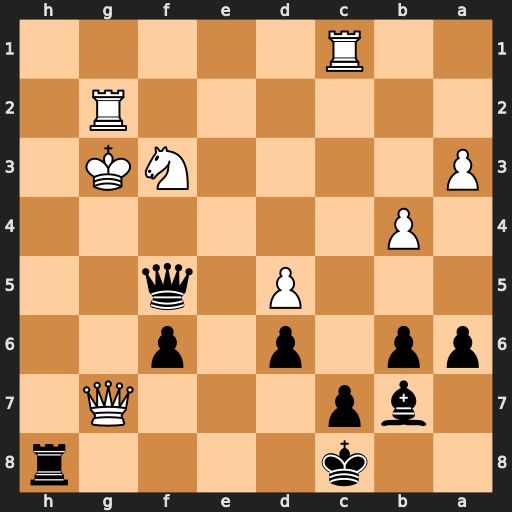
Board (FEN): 2k4r/1bp3Q1/pp1p1p2/3P1q2/1P6/P4NK1/6R1/2R5
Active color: b
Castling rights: -
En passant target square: -
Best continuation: Rh3+ Kf2 Qxf3+ Kg1 Qe3+